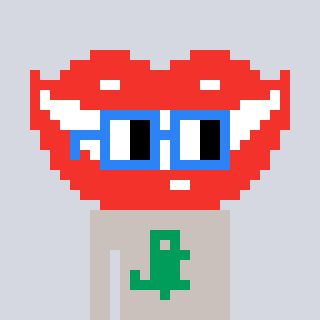
a pixel art character with square blue glasses, a smile-shaped head and a foggrey-colored body on a cool background